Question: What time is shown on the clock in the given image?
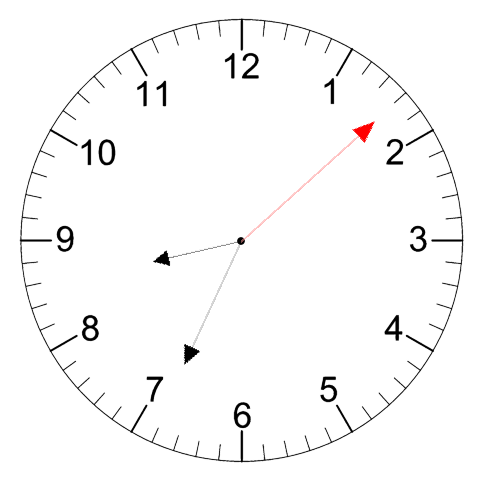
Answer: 08:34:08